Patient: sex F, age 57
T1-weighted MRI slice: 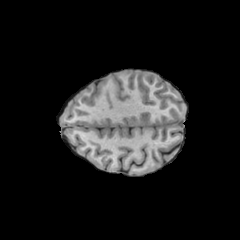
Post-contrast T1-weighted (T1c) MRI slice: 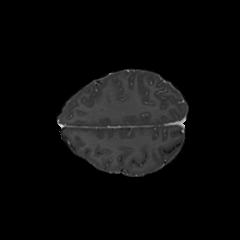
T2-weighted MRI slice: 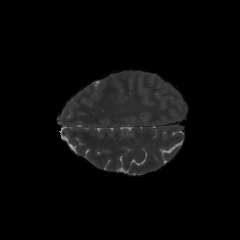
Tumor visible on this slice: no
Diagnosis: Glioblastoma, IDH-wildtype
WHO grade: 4